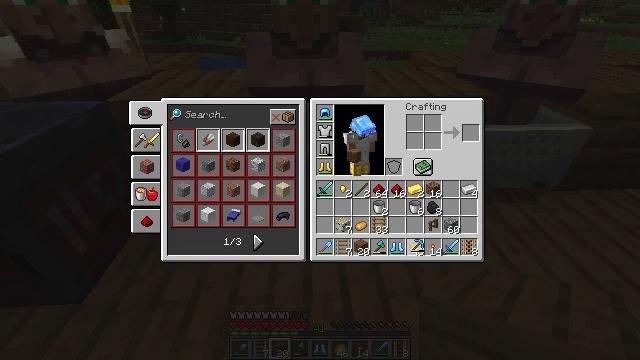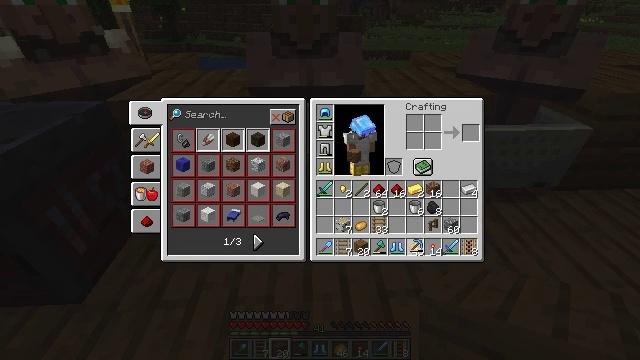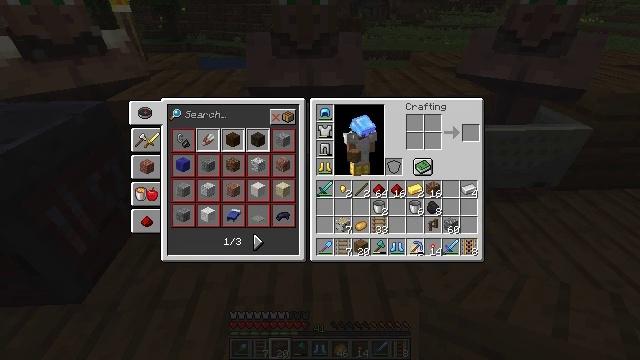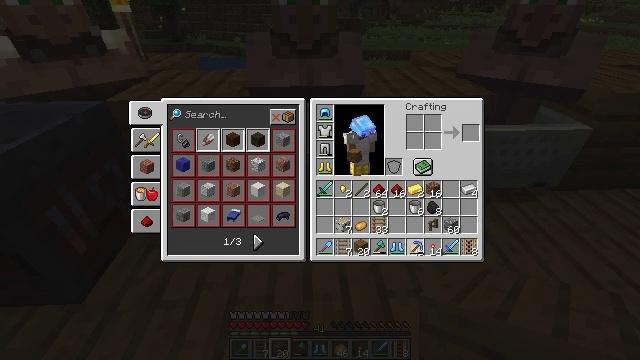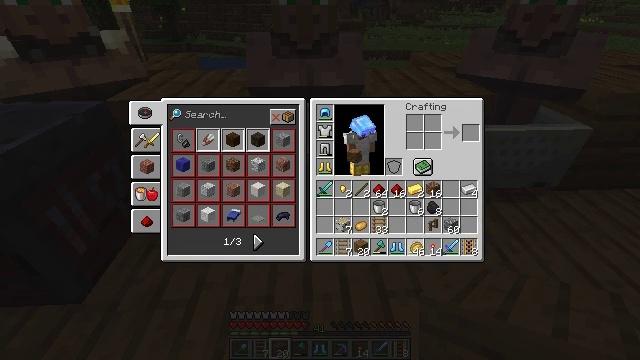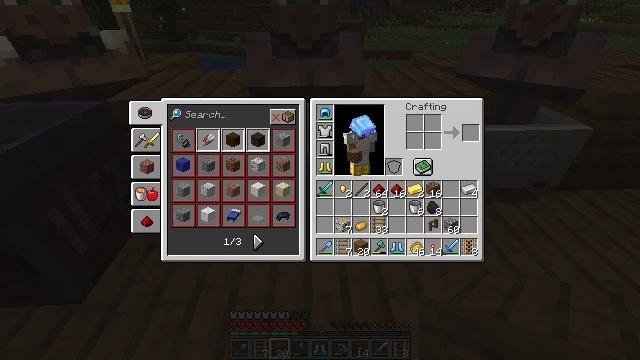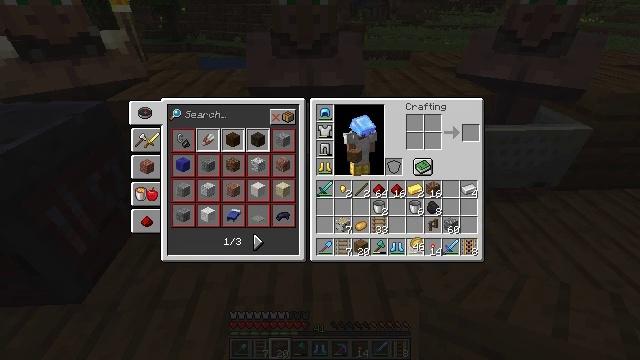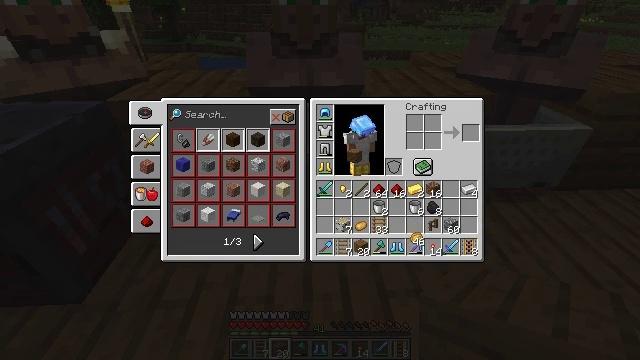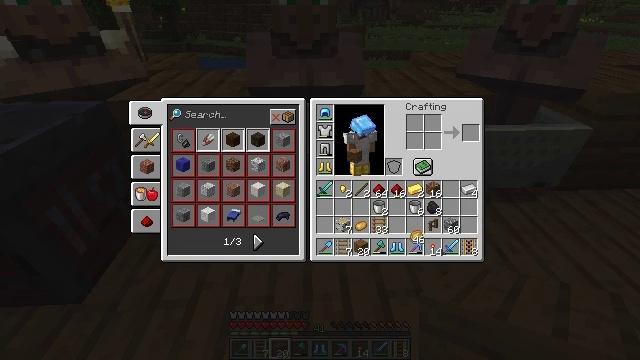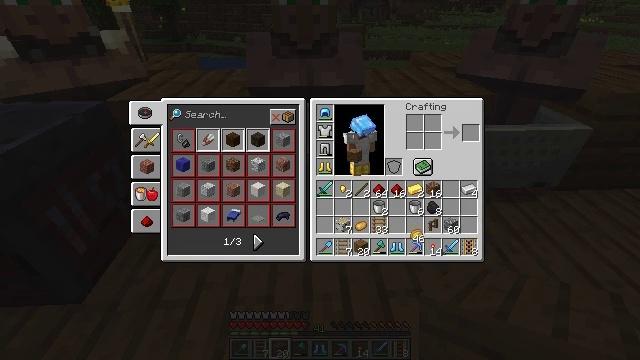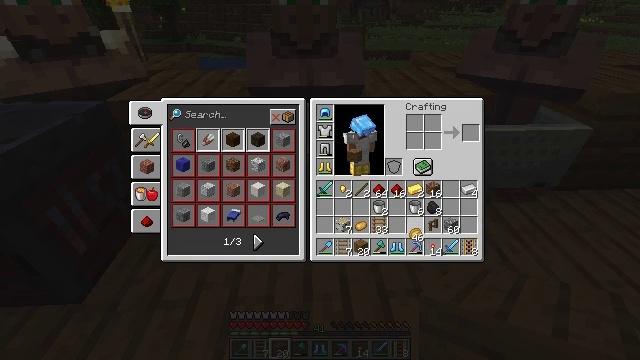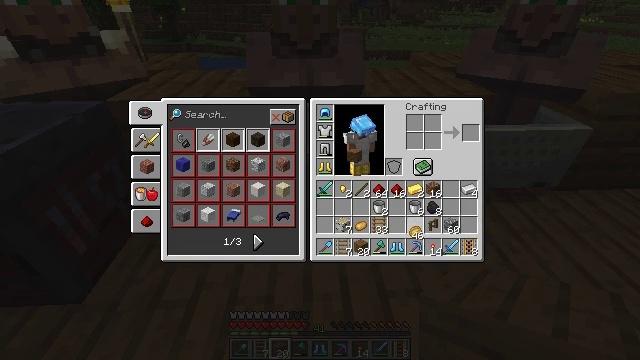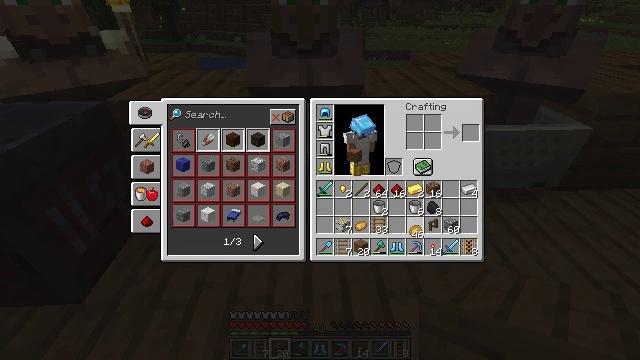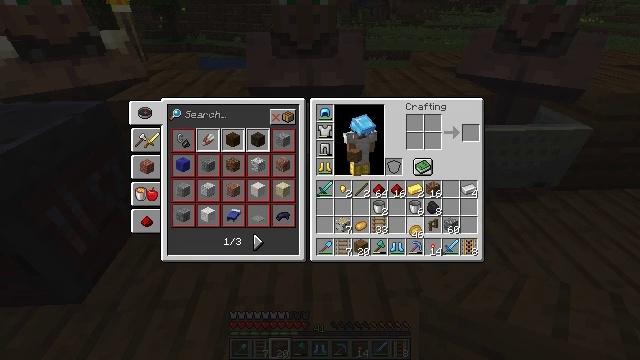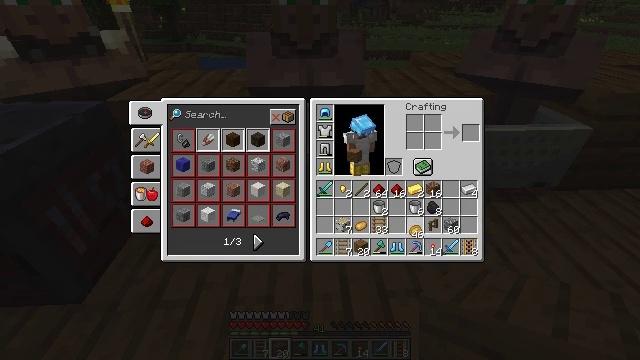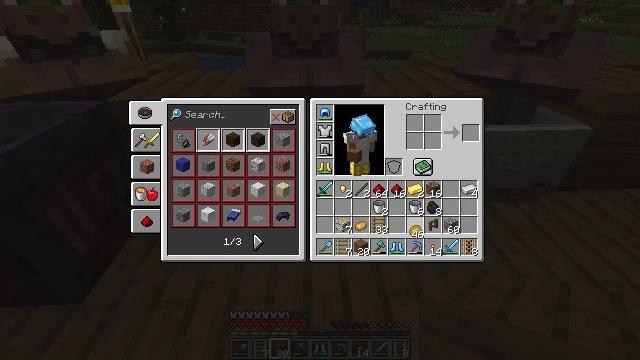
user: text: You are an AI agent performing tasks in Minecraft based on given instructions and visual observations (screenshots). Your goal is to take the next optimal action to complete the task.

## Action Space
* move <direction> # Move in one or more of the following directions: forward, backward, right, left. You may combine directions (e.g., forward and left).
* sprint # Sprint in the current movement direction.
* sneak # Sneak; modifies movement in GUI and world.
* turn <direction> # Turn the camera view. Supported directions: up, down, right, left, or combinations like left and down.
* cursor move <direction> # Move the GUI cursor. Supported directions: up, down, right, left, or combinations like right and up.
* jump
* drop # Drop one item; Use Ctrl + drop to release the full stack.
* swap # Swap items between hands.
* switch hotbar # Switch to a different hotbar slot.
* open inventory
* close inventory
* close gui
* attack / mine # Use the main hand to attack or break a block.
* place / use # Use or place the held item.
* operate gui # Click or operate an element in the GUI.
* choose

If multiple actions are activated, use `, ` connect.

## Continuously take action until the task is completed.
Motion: motion action
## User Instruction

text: Recycle the grindstone by mining it.
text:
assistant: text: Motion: operate gui
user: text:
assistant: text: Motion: operate gui
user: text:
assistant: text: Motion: operate gui
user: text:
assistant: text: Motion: no_op
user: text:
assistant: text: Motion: no_op
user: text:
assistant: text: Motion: no_op
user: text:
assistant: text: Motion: no_op
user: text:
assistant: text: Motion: no_op
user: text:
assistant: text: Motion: no_op
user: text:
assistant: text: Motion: no_op
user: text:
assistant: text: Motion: no_op
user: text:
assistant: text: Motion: no_op
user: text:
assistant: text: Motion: operate gui
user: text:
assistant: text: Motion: operate gui
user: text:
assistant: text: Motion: operate gui
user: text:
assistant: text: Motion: no_op
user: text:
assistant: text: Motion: no_op
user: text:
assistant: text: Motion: no_op
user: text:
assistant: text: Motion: no_op
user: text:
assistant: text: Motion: no_op
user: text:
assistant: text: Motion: no_op
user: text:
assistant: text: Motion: no_op
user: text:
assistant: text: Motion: no_op
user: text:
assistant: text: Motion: no_op
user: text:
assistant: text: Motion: turn left and down
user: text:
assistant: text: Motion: turn left and down
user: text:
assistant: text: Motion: no_op
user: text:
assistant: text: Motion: no_op
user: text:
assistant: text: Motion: no_op
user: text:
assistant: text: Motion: no_op